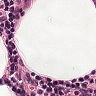
Metastatic tissue present: no